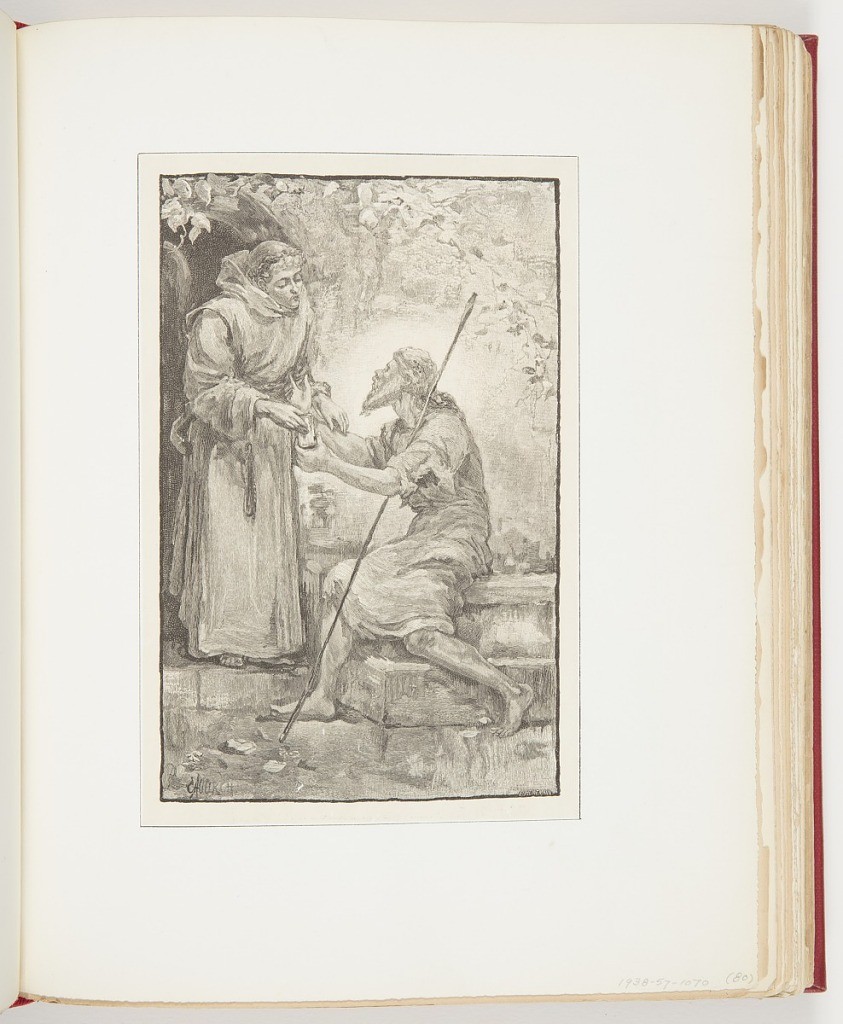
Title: Gregory, Illustration for Harper's New Monthly Magazine (LXVIII, No. CCCCIII, December 1883, p. 17)
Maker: Frederick Stuart Church, American, 1842–1924
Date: December 1883
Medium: Etching in black ink on paper
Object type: Ephemera
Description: Left, figure dressed in robe, possibly a saint, bending down to face figure to the right; right, profile of figure in rags sitting with shepherd staff looking over and extending arms to man in robe. Light shines behind the figure to the right, vegetation in the background.